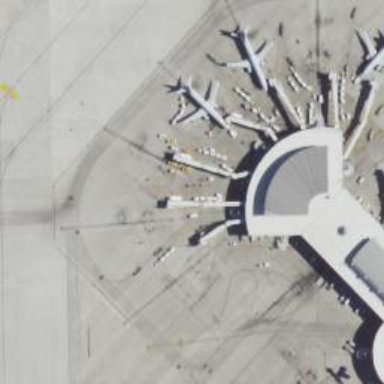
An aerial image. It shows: Airport gate.